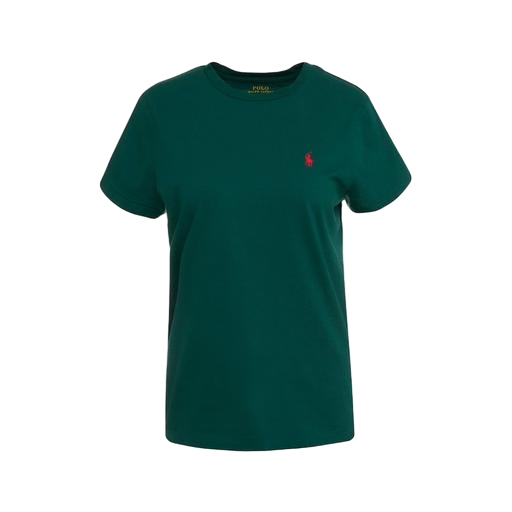
green skinny-fit stretch polo shirt, t-shirt green, green skinny-fit polo shirt, white background